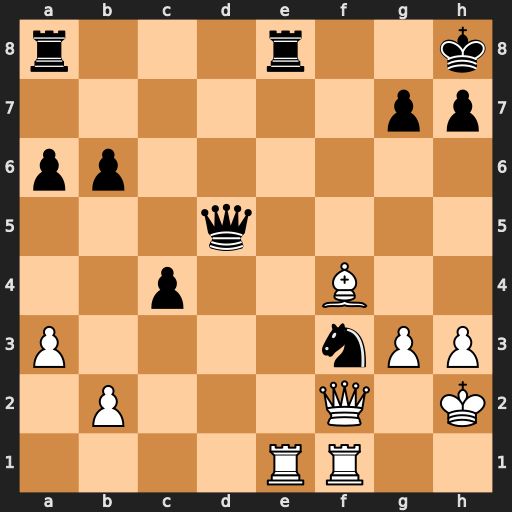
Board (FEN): r3r2k/6pp/pp6/3q4/2p2B2/P4nPP/1P3Q1K/4RR2
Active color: w
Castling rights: -
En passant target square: -
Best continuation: Qxf3 Qxf3 Rxe8+ Rxe8 Rxf3